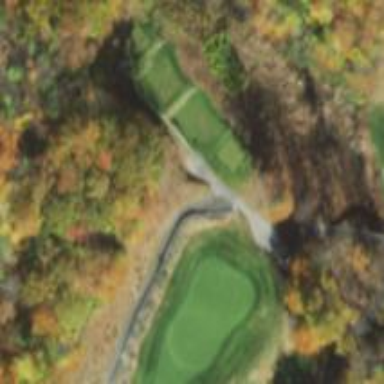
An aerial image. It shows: Asphalt service road used as golf cart path.